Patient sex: F
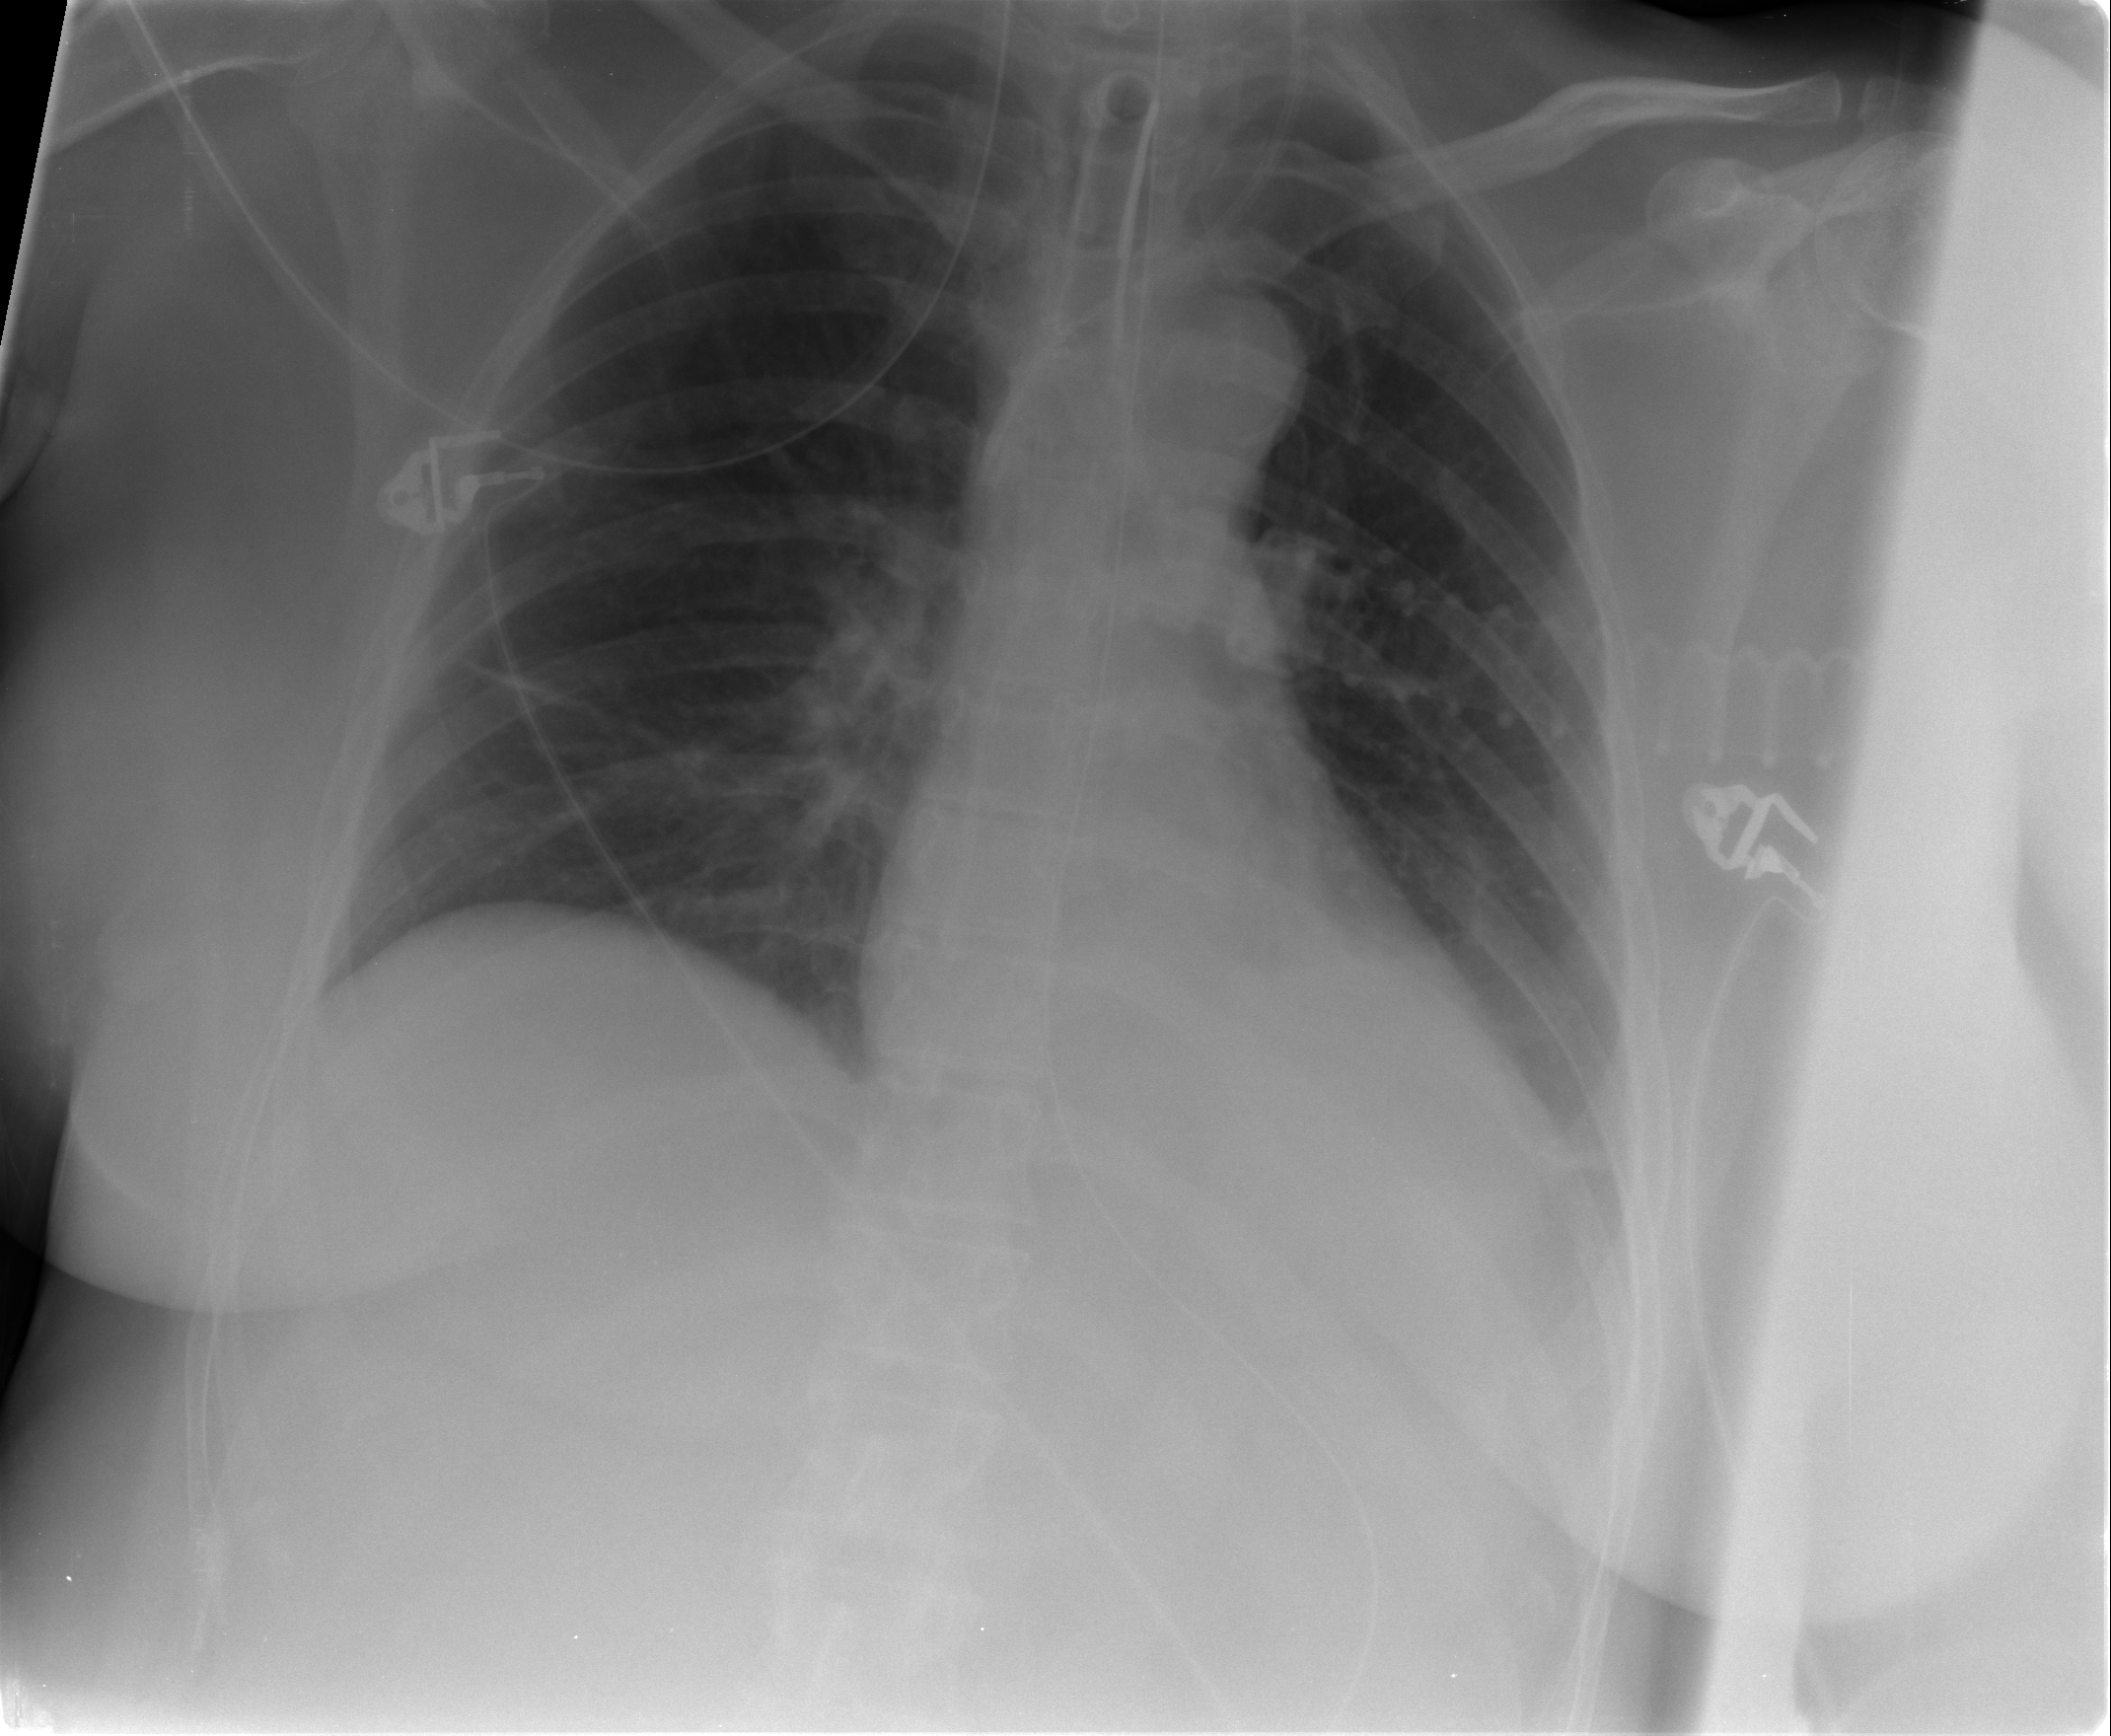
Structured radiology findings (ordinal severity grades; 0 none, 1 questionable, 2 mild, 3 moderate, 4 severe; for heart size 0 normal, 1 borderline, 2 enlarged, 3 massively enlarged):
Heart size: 0
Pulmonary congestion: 0
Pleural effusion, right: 0
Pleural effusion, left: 2
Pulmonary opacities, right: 0
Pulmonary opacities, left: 0
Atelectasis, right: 2
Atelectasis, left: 2